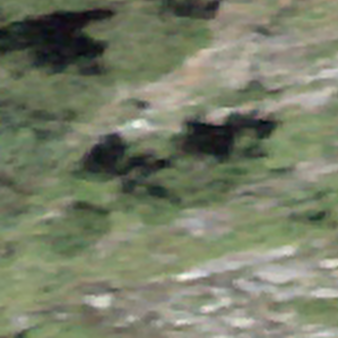
Label: other